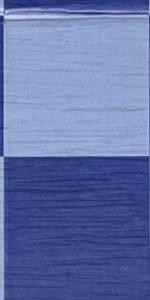
Label: Empty